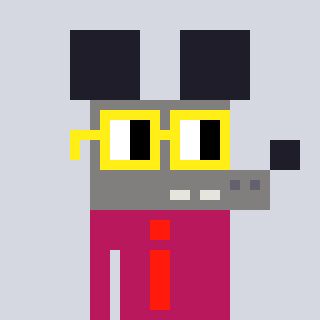
a pixel art character with square yellow glasses, a mouse-shaped head and a darkpink-colored body on a cool background